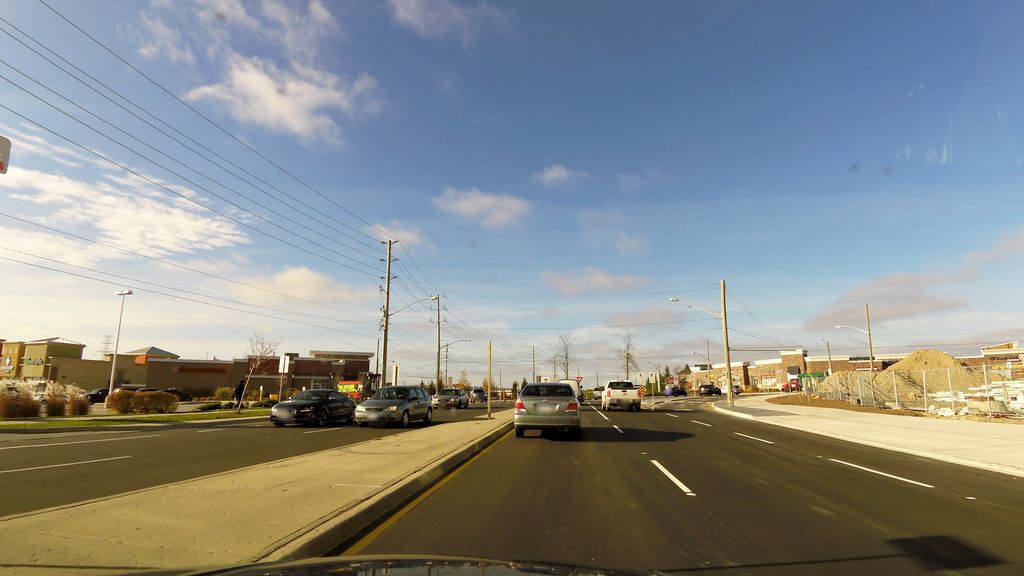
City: kitchener-waterloo